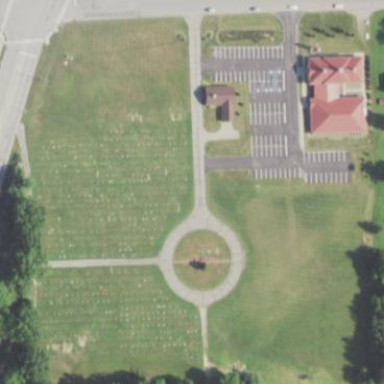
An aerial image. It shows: Cemetery.